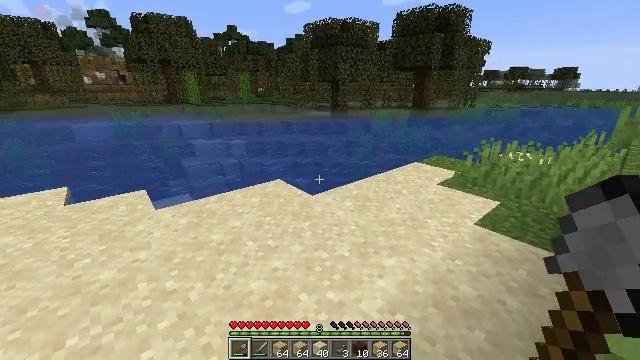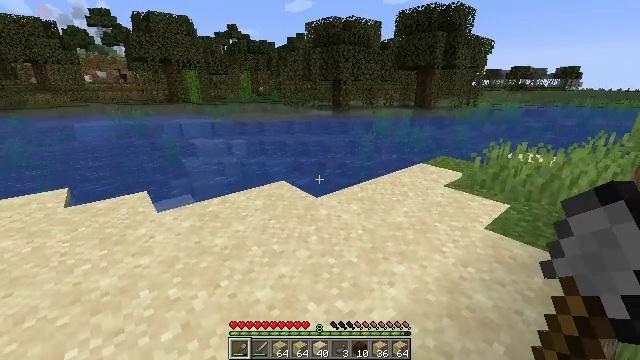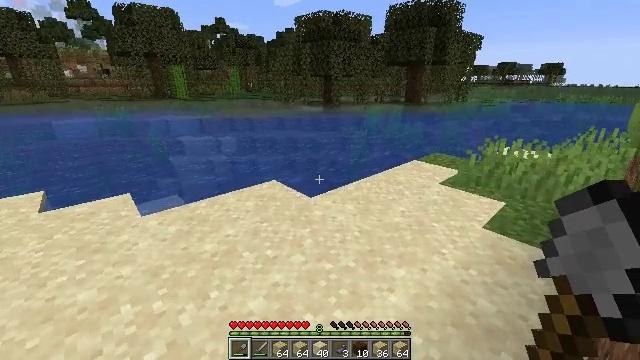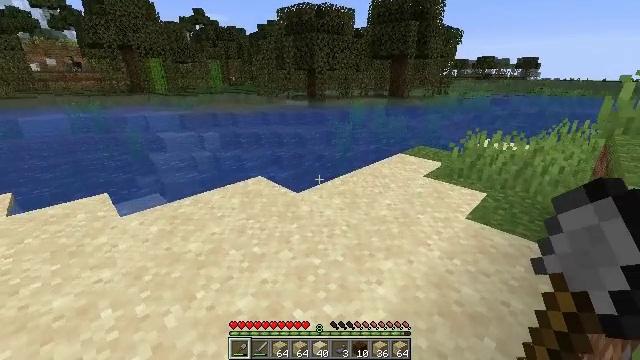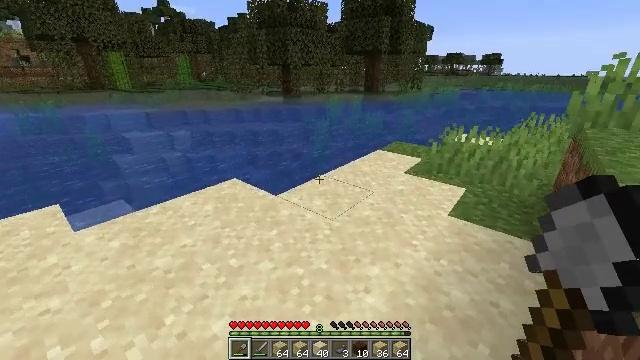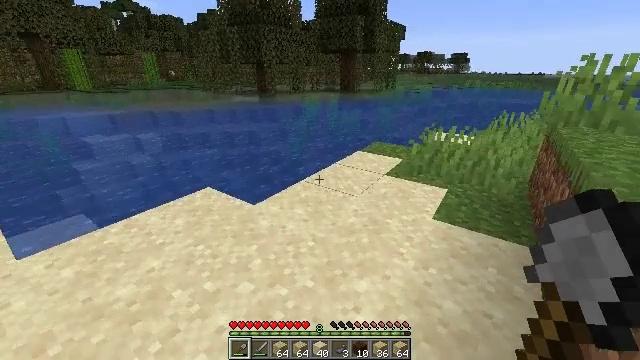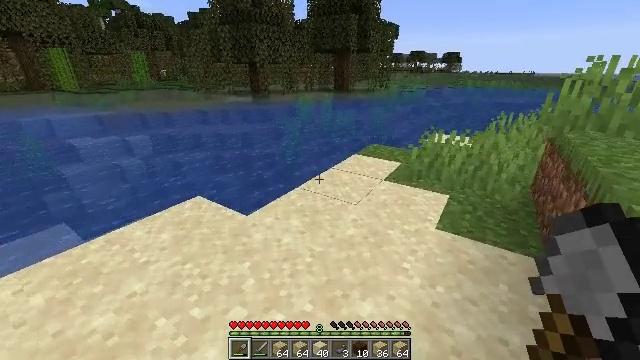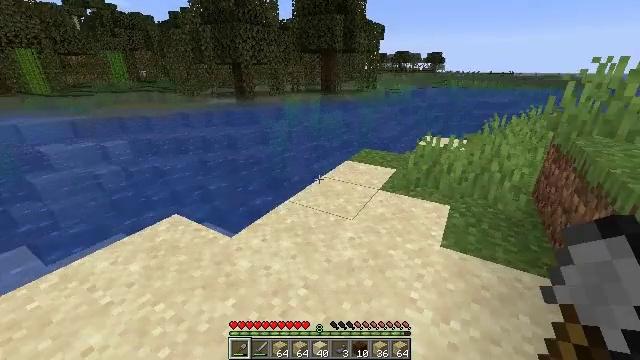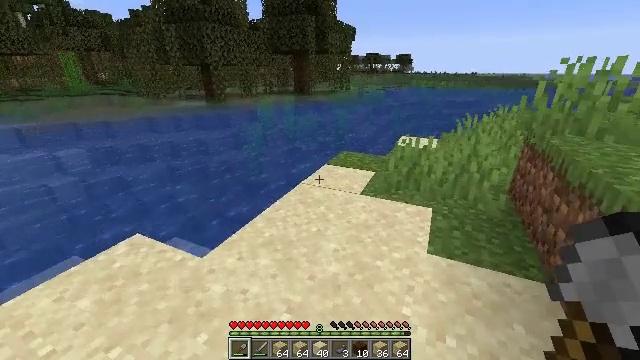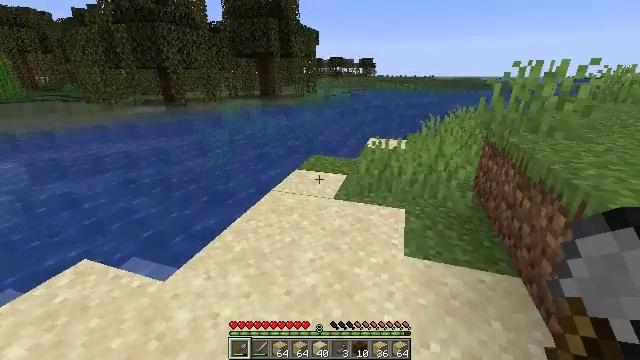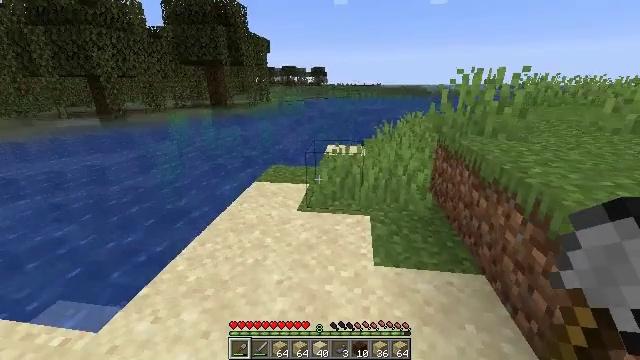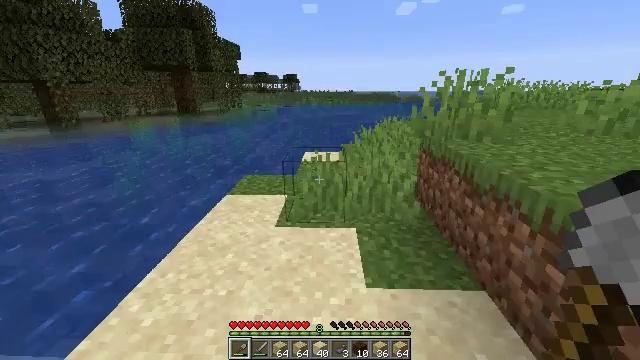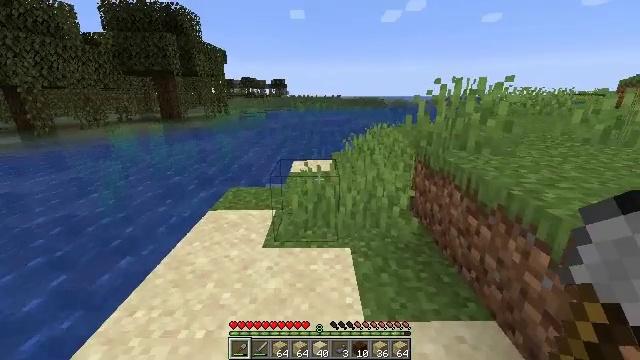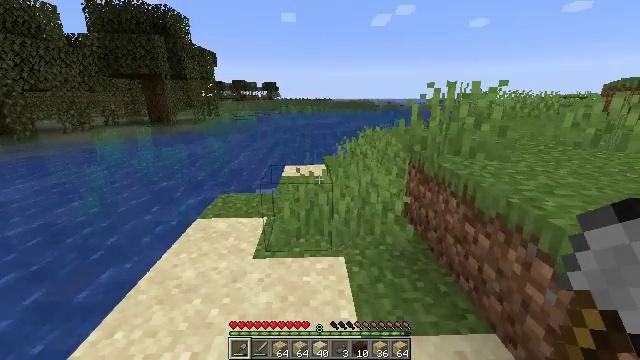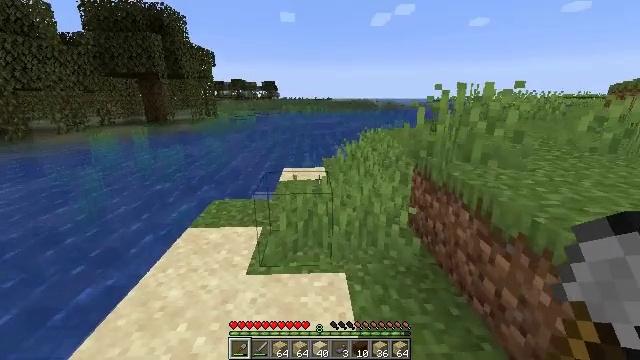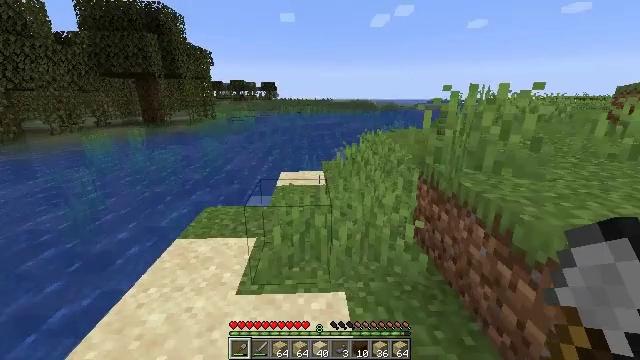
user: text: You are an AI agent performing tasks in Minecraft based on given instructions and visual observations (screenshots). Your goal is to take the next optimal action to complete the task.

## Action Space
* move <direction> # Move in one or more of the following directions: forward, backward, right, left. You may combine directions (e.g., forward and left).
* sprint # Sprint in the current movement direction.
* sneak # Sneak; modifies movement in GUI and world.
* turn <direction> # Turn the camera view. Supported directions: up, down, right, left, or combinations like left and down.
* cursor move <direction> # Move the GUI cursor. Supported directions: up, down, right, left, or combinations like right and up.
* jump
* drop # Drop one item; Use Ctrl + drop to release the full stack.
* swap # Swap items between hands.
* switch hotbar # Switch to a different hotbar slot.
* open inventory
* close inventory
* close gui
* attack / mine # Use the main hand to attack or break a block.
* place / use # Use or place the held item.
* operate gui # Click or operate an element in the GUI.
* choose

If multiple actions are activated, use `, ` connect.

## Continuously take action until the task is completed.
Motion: motion action
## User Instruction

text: Mine the sugar cane near rivers.
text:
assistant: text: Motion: move forward
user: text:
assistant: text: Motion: move forward, turn right
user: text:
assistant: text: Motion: move forward, turn right and down
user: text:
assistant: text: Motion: move forward, turn right
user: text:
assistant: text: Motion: move forward, turn right
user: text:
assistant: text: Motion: move forward, turn right
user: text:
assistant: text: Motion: move forward, turn right
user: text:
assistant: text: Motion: move forward, turn right
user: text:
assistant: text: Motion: move forward, turn right
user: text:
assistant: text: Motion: move forward, turn right and up
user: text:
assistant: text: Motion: move forward, turn right and up
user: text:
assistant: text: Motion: move forward, turn right and up
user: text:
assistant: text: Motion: move forward, turn right
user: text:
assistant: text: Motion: move forward
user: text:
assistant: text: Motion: move forward
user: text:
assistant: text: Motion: no_op
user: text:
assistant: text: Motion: no_op
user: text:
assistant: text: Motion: no_op
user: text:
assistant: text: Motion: no_op
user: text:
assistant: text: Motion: no_op
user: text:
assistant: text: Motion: no_op
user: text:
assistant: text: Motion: no_op
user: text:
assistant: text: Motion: no_op
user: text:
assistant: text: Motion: no_op
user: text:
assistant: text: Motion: no_op
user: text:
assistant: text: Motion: no_op
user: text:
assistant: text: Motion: no_op
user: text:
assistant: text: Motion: turn left
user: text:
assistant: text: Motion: turn left
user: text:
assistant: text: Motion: no_op